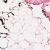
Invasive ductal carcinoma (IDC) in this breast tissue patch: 0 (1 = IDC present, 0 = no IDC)